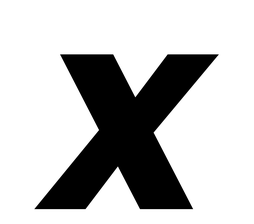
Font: Poppins-BoldItalic